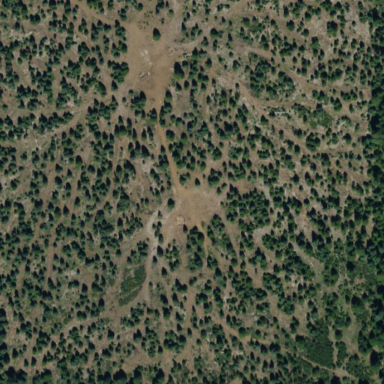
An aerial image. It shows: Forest area.